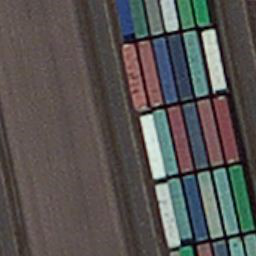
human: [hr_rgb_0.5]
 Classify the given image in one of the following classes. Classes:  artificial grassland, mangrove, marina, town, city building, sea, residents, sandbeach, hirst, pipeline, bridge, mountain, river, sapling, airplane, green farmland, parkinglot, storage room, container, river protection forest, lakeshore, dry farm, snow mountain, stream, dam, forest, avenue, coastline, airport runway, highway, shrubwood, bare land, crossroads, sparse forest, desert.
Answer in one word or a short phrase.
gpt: container